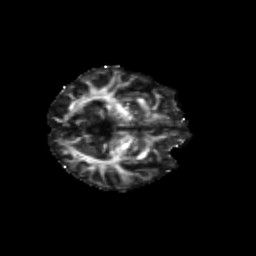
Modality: FA
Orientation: axial
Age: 61
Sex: female
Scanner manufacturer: siemens
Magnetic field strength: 3 T
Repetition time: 4.71 s
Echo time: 0.0906 s